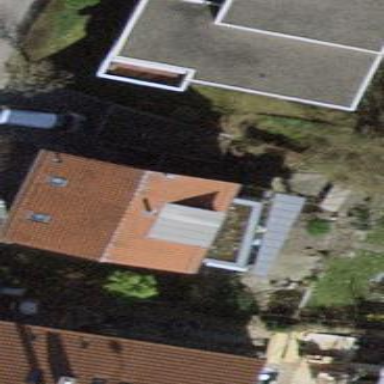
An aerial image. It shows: Building with tiled roof.